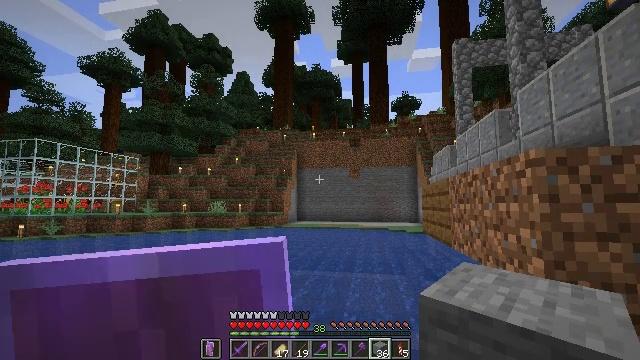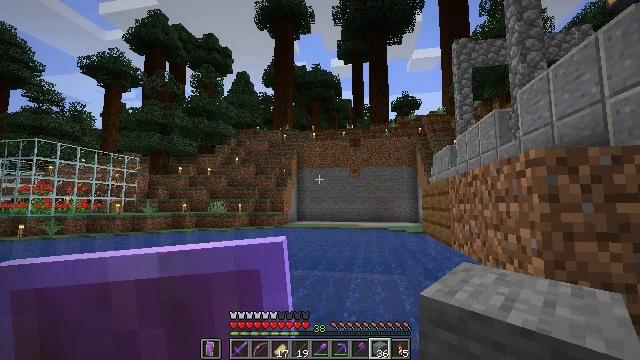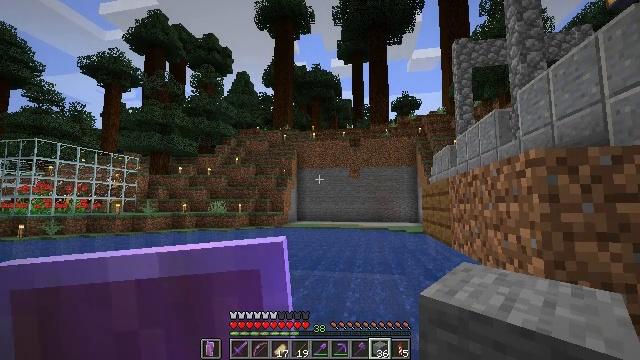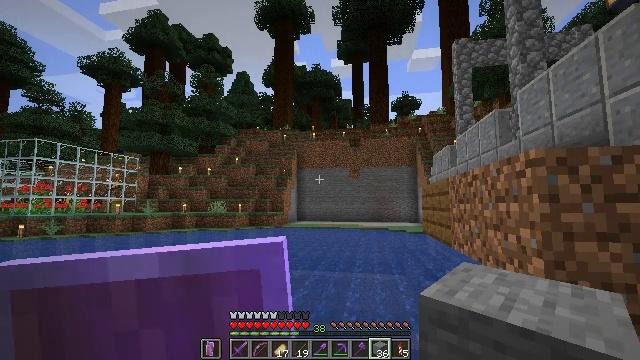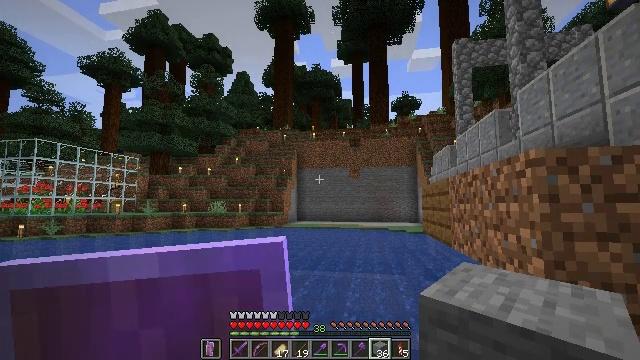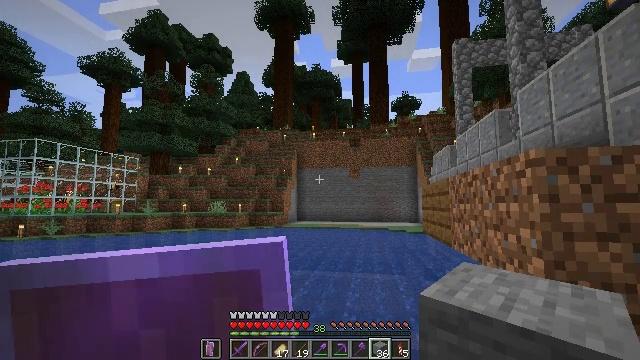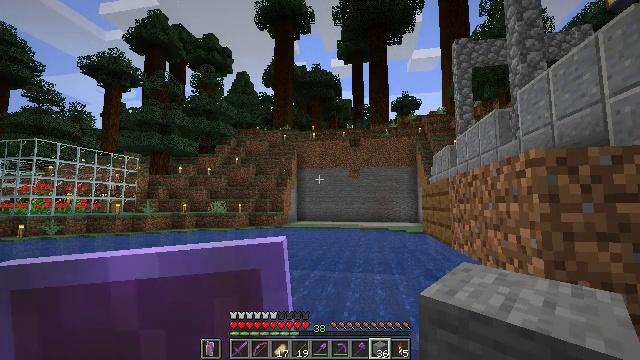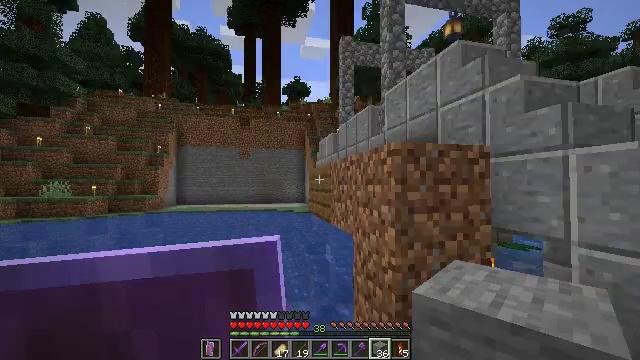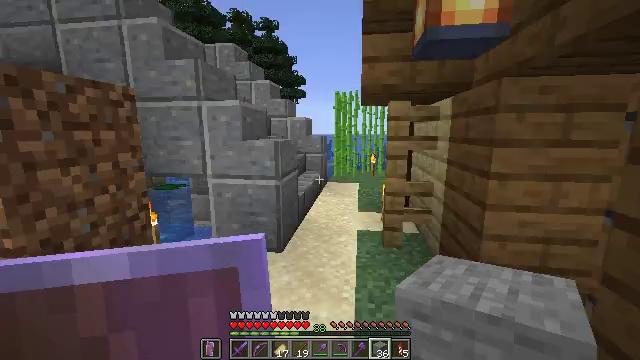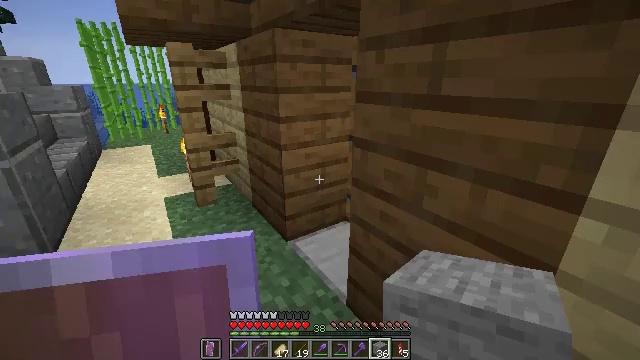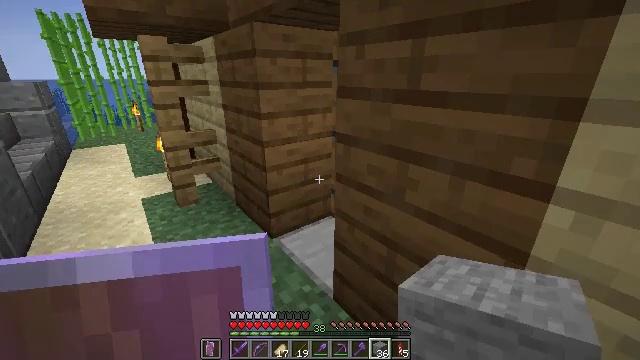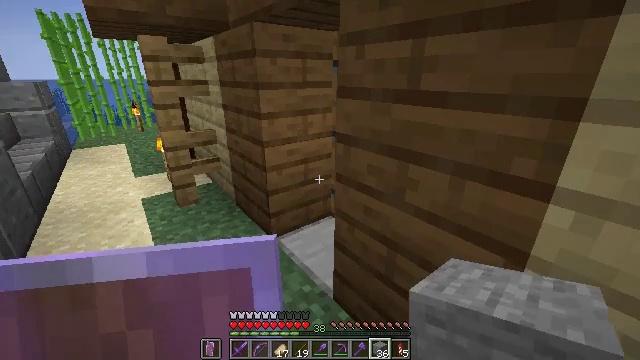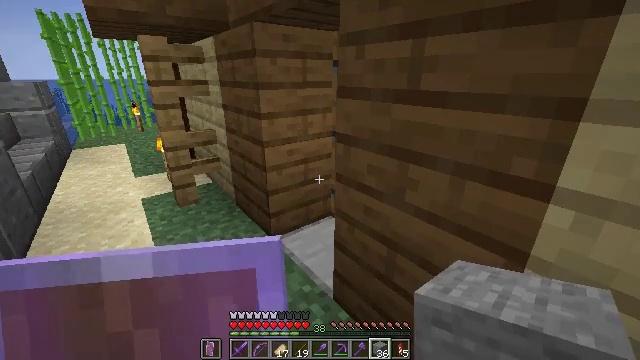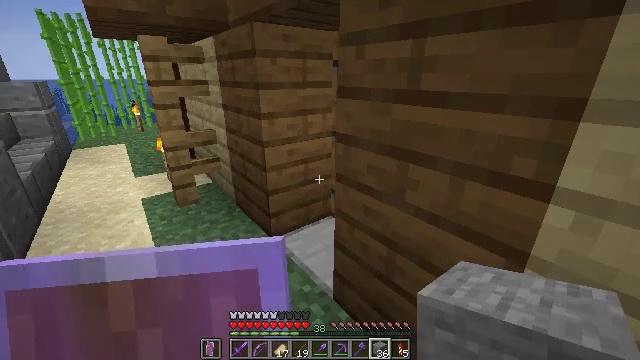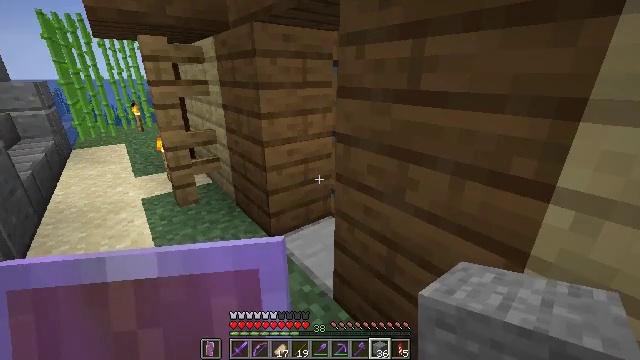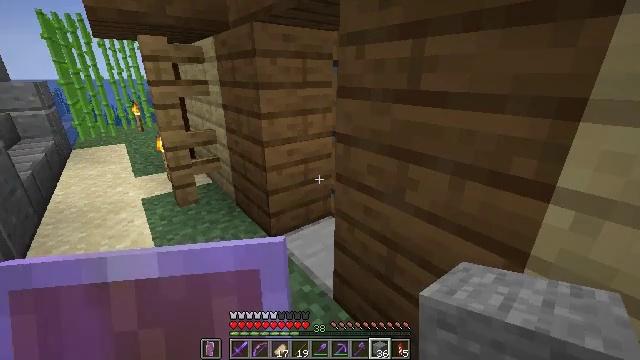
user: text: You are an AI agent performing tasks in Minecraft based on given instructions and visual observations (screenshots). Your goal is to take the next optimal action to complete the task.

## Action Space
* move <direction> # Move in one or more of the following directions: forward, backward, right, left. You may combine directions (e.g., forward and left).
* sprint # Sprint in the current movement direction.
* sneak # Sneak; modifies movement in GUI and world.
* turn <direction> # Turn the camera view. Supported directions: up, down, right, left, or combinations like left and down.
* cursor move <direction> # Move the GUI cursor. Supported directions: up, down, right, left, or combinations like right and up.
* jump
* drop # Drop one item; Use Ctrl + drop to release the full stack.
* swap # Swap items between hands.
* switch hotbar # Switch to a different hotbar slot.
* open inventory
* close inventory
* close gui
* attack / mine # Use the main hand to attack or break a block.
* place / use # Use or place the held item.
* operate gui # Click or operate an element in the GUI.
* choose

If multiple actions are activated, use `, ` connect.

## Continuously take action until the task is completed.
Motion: motion action
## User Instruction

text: Convert all your polished blackstone into polished blackstone bricks.
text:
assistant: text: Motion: no_op
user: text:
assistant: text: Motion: no_op
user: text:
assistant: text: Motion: no_op
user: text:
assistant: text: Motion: no_op
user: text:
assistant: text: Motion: no_op
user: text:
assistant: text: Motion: no_op
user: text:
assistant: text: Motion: turn right and down
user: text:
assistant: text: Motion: turn right and down
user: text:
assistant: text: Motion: turn right and down
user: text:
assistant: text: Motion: turn right
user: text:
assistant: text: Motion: no_op
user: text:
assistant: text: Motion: no_op
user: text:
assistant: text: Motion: no_op
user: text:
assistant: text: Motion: no_op
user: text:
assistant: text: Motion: no_op
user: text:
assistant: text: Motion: no_op
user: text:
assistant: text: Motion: move forward
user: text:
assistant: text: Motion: move forward
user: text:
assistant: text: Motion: move forward
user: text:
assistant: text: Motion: move forward
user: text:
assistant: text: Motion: move forward
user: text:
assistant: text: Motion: move forward and move left
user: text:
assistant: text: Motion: move forward and move left
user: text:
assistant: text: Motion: move forward and move left
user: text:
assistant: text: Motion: move forward and move left, turn right and up
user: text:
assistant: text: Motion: move forward, turn right and up
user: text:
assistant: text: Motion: move forward, turn right and up
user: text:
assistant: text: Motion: move forward
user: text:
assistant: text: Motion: move forward, turn right
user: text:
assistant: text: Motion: move forward, turn right